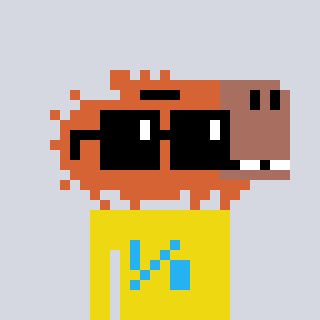
a pixel art character with square black sunglasses, a capybara-shaped head and a yellow-colored body on a cool background